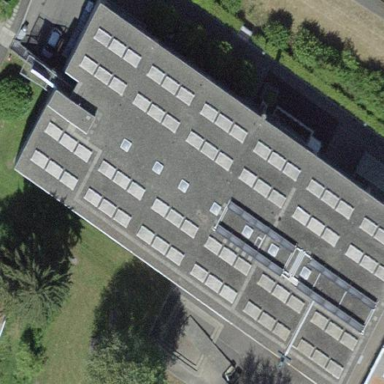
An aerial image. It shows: Flat-roofed school building.